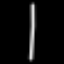
Label: line